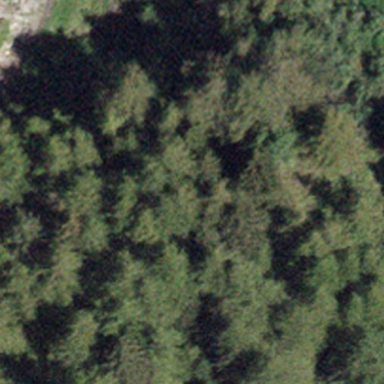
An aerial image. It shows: Forest area.